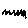
Label: zigzag